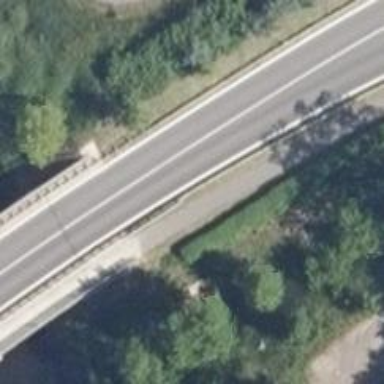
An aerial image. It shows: Asphalt path crossing over bridge.